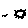
Label: sun